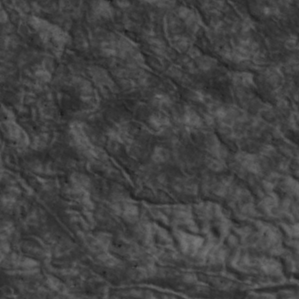
Label: non_frost